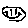
Label: smiley face